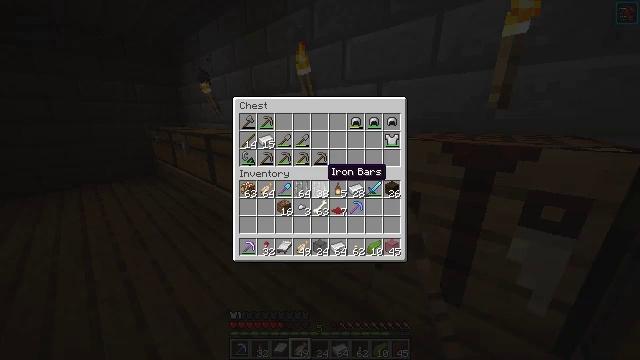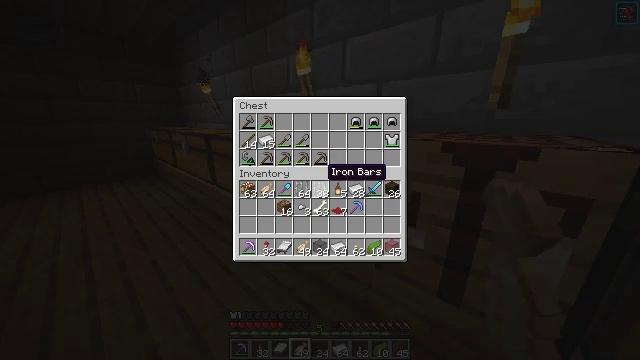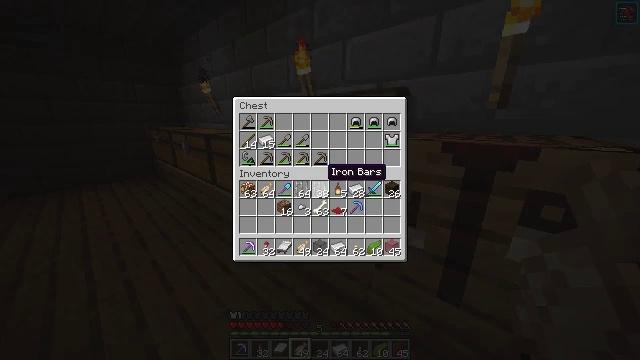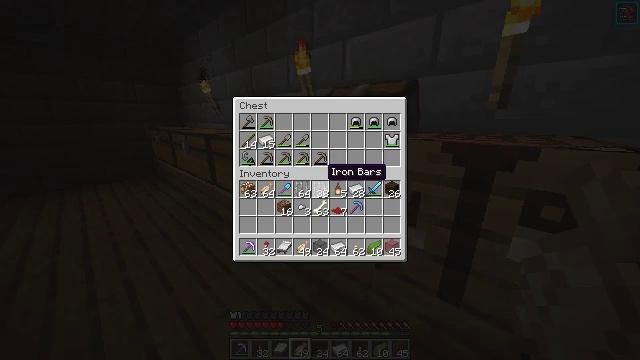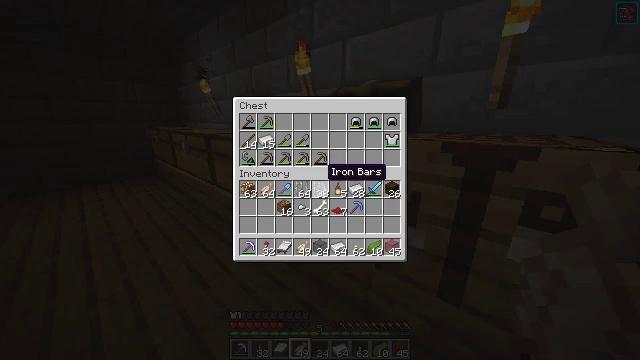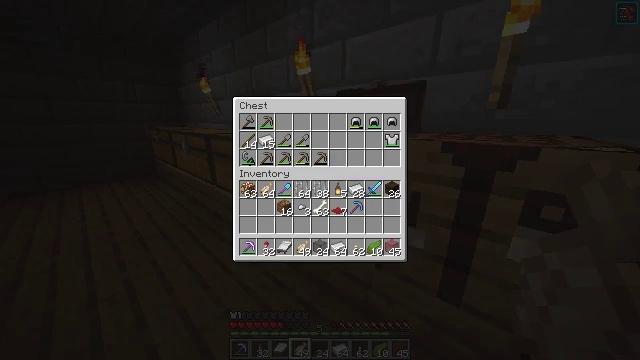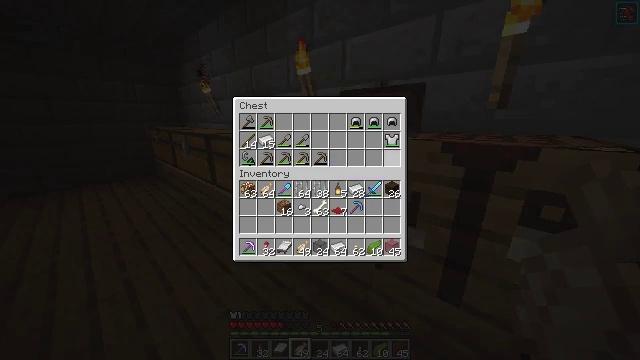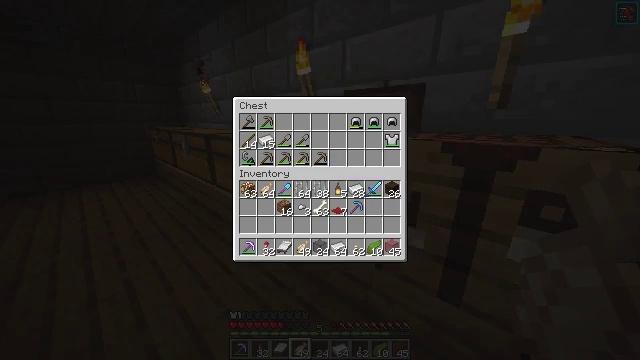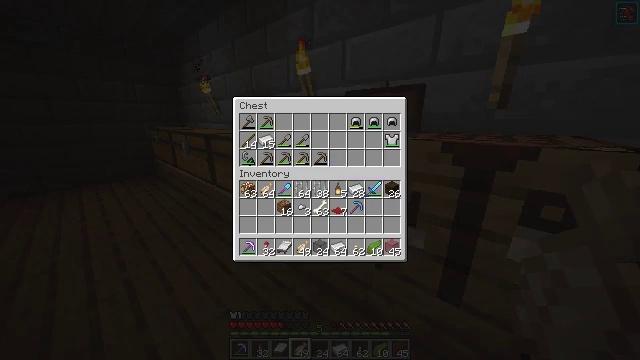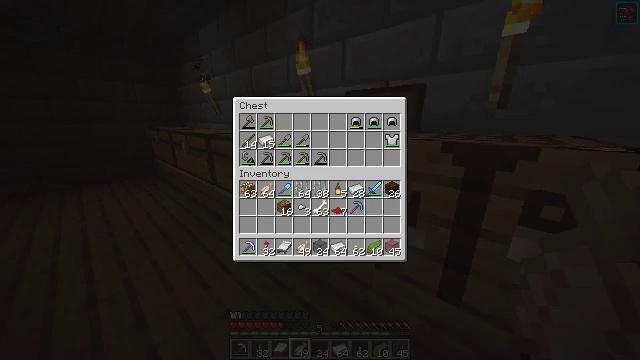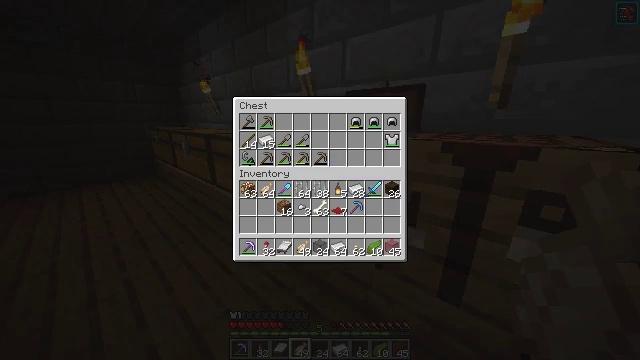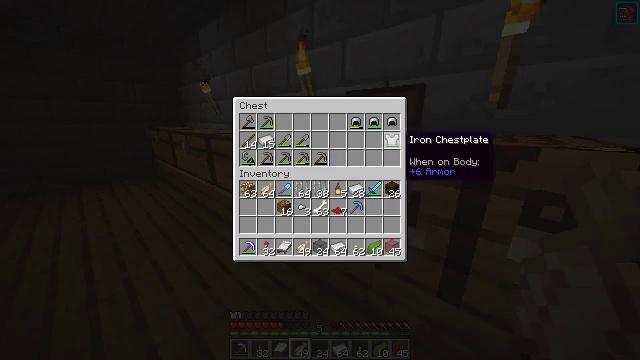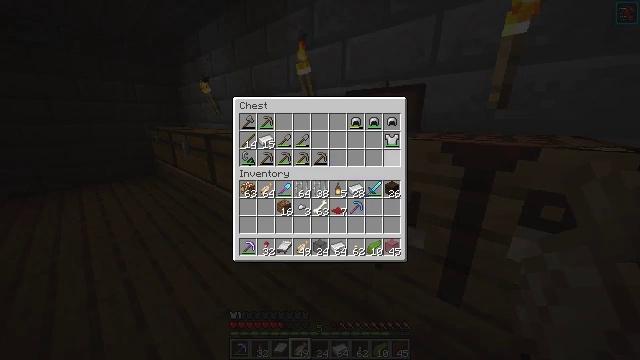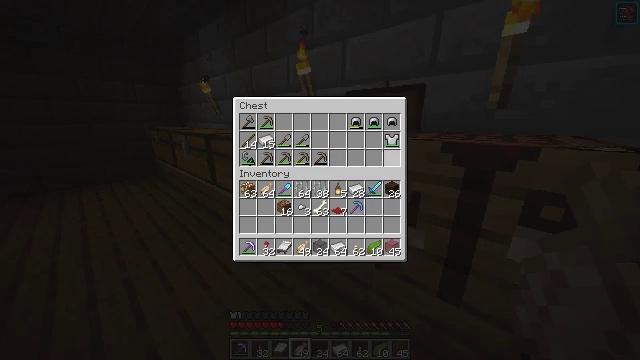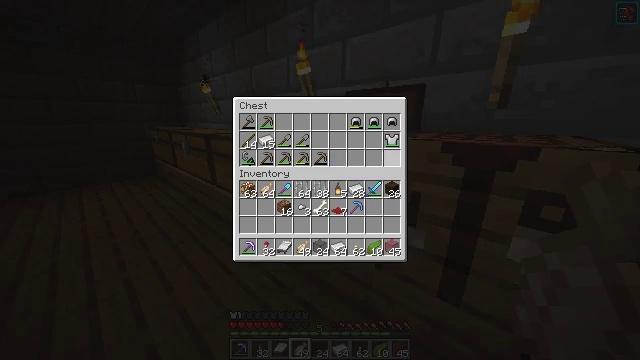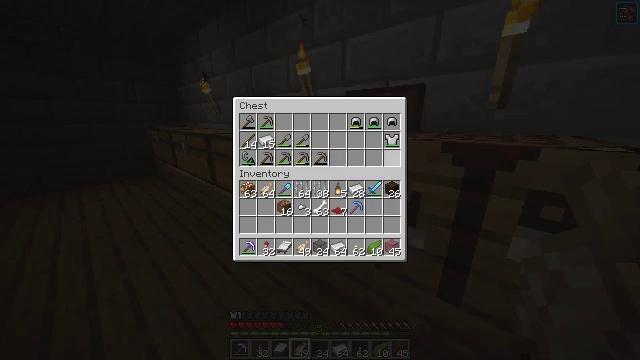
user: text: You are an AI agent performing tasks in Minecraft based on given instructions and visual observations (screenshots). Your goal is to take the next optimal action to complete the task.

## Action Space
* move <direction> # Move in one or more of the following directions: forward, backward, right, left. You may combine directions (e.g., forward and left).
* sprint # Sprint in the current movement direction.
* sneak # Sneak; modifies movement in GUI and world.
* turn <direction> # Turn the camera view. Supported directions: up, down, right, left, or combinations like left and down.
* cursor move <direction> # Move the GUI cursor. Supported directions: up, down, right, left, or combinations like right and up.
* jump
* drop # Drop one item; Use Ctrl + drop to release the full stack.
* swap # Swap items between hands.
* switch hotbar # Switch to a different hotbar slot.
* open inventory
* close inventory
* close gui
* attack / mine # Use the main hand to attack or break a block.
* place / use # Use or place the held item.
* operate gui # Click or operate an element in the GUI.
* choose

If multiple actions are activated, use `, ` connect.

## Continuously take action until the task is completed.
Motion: motion action
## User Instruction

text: Create iron nugget from iron ingot.
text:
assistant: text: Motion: no_op
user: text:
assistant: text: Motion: no_op
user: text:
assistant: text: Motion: no_op
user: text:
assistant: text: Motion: no_op
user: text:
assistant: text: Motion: cursor move right
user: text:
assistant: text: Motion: cursor move right and up
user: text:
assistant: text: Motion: cursor move right and up
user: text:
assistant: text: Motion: no_op
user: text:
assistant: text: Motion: no_op
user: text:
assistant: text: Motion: no_op
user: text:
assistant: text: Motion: cursor move left
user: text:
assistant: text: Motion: no_op
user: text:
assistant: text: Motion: no_op
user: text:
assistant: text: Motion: no_op
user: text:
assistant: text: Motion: no_op
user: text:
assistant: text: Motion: no_op
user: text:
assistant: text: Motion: no_op
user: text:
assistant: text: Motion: no_op
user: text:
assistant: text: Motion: move left, turn left, close gui
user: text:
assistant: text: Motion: move forward and move left
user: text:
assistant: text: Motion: move forward and move left
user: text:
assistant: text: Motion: move forward and move left
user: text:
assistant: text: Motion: turn right
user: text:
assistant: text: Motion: no_op
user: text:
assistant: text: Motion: use / place
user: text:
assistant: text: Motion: use / place
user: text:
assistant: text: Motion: no_op
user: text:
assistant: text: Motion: no_op
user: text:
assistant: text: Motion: no_op
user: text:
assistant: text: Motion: open gui